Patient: sex F, age 72
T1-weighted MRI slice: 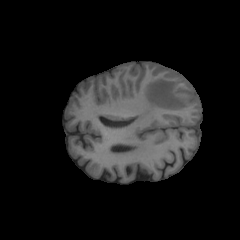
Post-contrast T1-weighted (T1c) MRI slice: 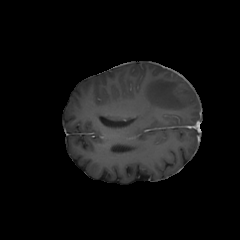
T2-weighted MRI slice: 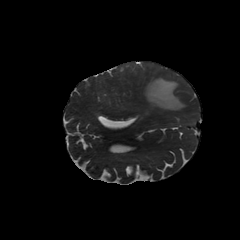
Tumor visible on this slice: yes
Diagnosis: Glioblastoma, IDH-wildtype
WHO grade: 4